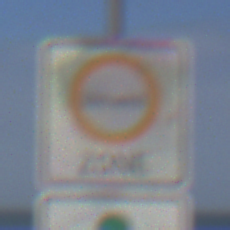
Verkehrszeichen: BeginnUmweltzone
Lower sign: FreistellungVomVerkehrsverbot3
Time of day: Midday
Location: Outdoor (Nature)
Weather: PartlyCloudy
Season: NotSpecified
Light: Natural